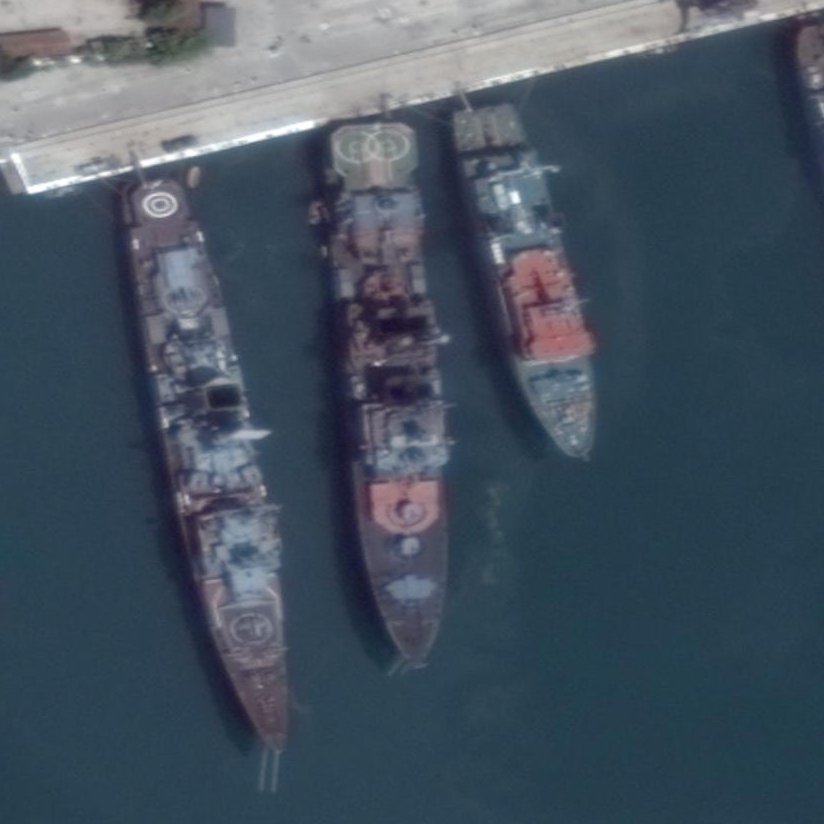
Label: cruiser